Aerial crown-view tile of a tropical tree (Barro Colorado Island, Panama), acquired 20250124:
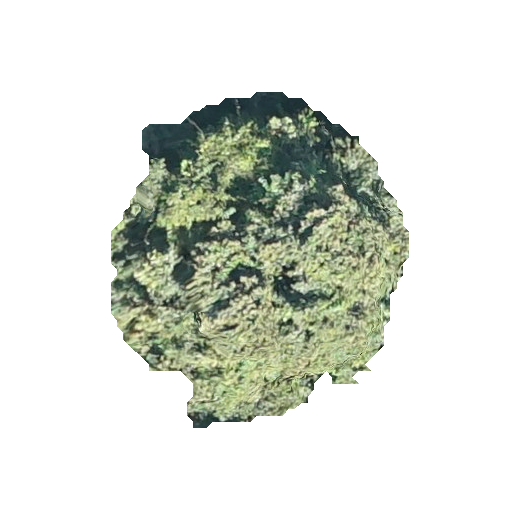
Species: Luehea seemannii
GBIF accepted scientific name: Luehea seemannii
Crown area: 107.778 m²